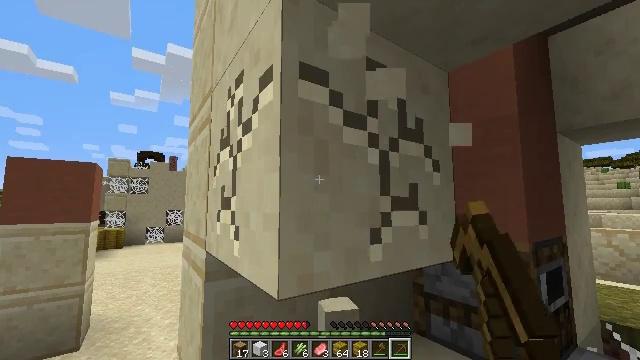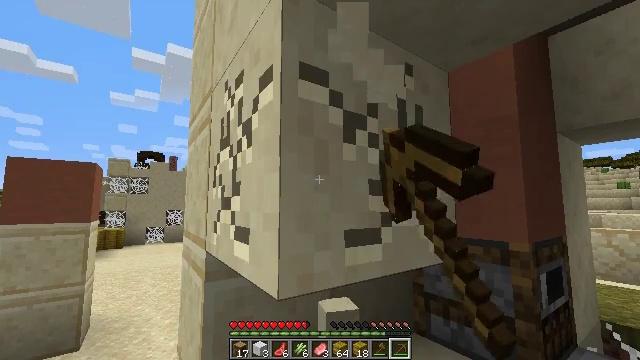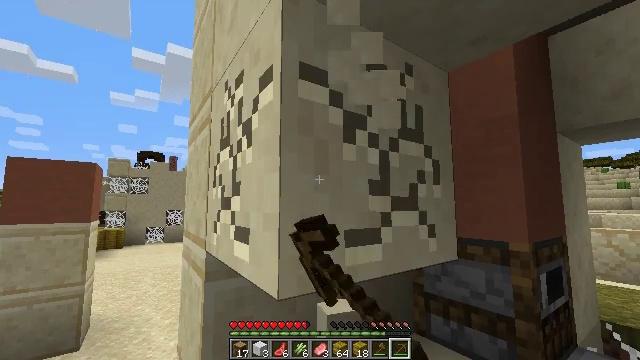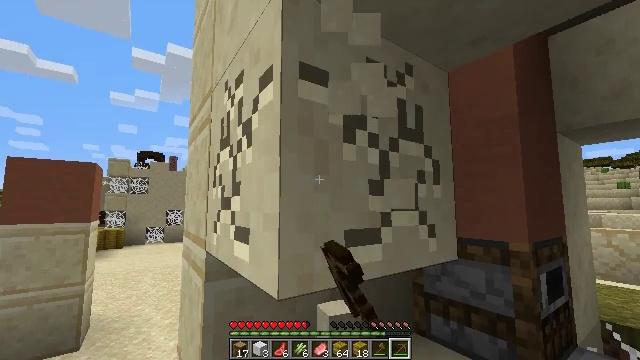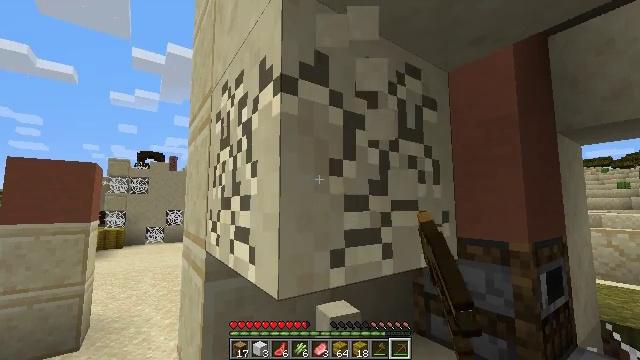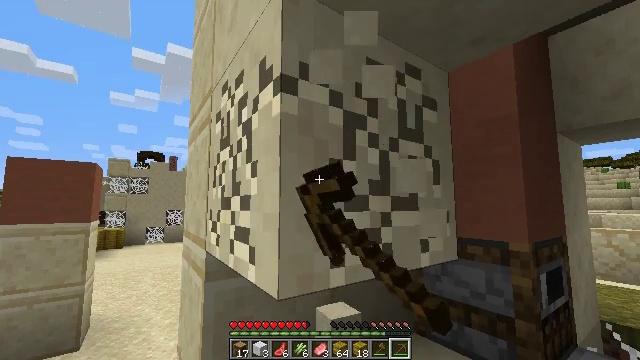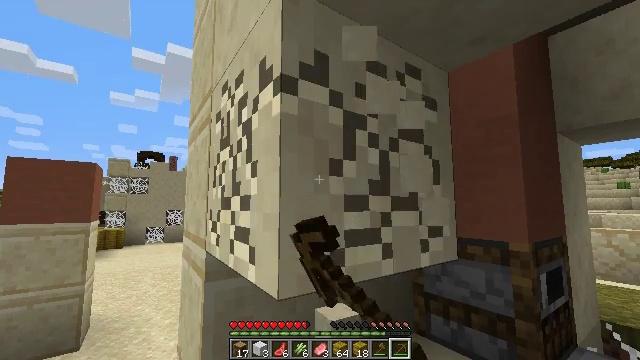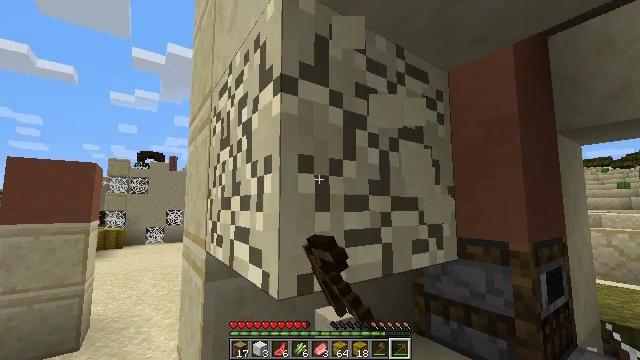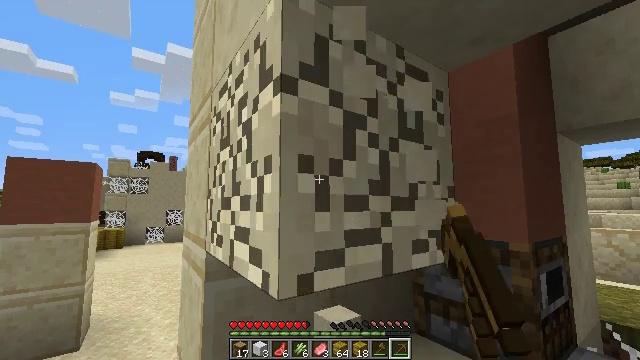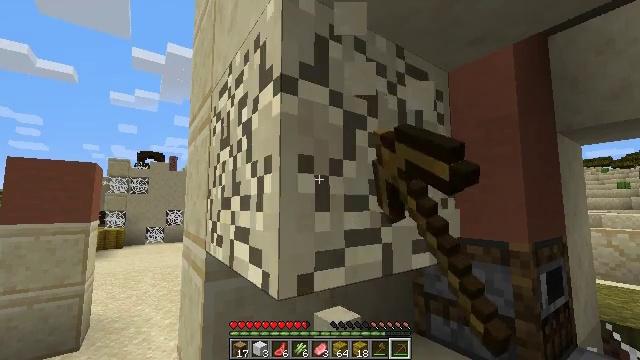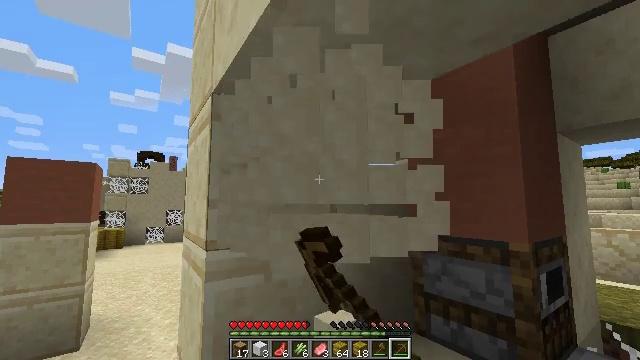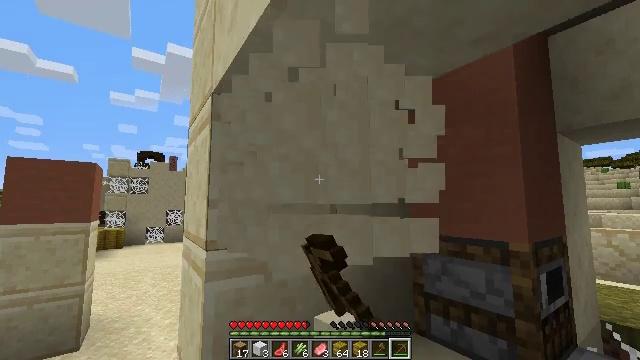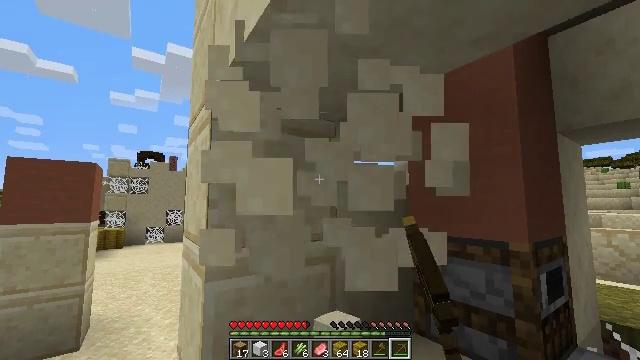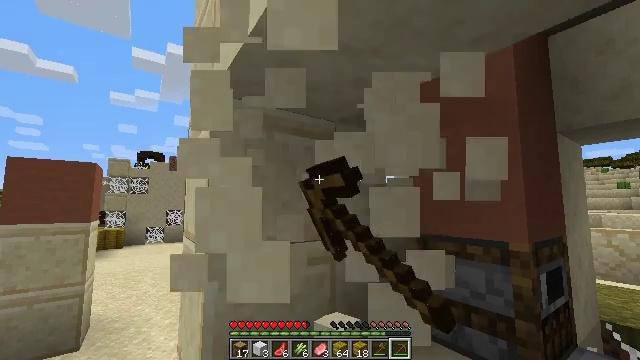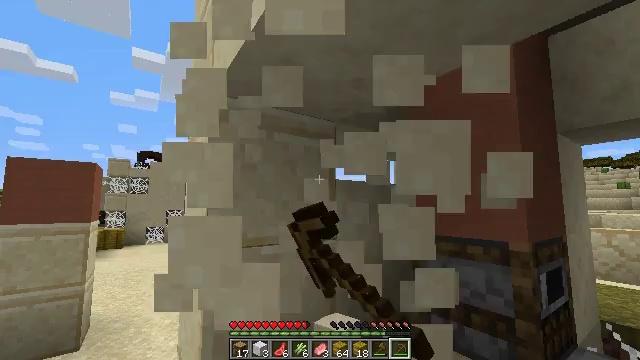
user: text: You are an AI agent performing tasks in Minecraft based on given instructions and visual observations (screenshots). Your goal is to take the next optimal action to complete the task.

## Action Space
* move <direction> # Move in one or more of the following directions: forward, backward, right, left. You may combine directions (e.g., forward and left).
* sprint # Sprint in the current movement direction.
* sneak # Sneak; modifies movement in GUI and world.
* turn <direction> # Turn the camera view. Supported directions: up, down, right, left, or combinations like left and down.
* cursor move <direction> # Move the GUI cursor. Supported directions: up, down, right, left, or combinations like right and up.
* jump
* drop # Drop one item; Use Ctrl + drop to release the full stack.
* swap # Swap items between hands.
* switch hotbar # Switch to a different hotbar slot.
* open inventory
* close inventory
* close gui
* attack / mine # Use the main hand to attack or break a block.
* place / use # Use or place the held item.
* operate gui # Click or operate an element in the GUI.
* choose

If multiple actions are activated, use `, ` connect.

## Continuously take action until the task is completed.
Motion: motion action
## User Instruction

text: Hold left click to mine smooth sandstone.
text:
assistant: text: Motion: sneak, attack / mine
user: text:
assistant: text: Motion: sneak, attack / mine
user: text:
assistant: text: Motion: sneak, attack / mine
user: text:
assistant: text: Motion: sneak, attack / mine
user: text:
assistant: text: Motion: sneak, attack / mine
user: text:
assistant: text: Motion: sneak, attack / mine
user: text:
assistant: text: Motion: sneak, attack / mine
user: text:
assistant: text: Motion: sneak, attack / mine
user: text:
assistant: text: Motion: sneak, attack / mine
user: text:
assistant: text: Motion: sneak, attack / mine
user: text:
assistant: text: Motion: sneak, attack / mine
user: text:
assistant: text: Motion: sneak, attack / mine
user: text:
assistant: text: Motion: sneak, attack / mine
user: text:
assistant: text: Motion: sneak, attack / mine
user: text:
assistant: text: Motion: sneak, attack / mine